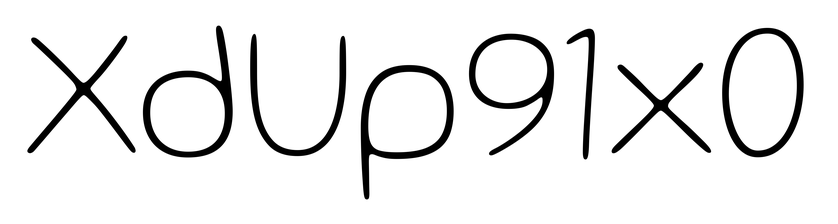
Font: Gluten_Thin